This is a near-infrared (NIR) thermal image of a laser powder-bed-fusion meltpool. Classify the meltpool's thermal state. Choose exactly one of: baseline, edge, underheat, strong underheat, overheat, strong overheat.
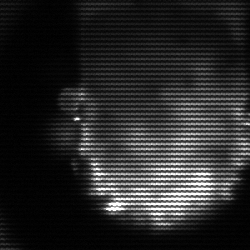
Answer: baseline